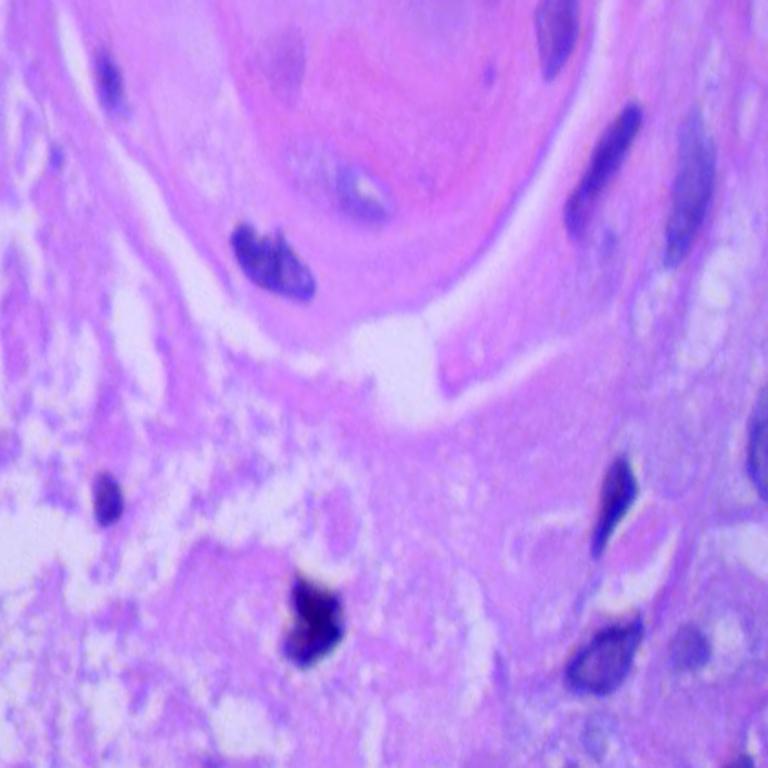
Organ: lung
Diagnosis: squamous carcinomas